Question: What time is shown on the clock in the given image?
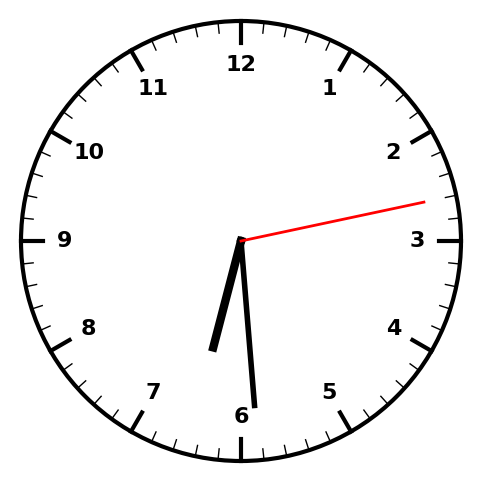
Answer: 06:29:13